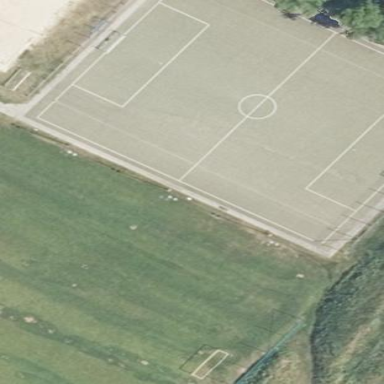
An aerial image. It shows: Soccer pitch designated for leisure and sports activities.